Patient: sex M, age 29
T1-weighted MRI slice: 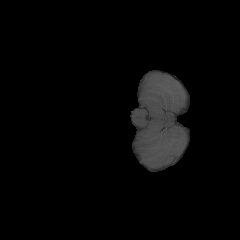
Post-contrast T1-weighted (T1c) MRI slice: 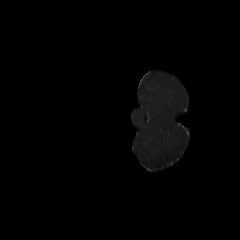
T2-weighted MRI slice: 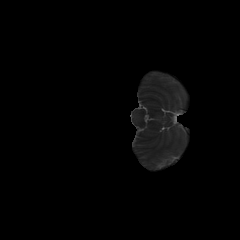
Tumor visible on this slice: no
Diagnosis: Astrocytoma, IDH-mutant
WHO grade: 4